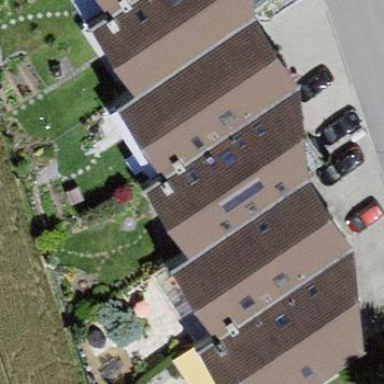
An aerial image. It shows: Simple and straightforward house.